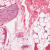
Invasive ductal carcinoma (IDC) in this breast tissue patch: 0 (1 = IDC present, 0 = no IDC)